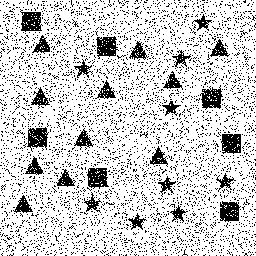
Squares: 7
Triangles: 11
Stars: 9
Total shapes: 27